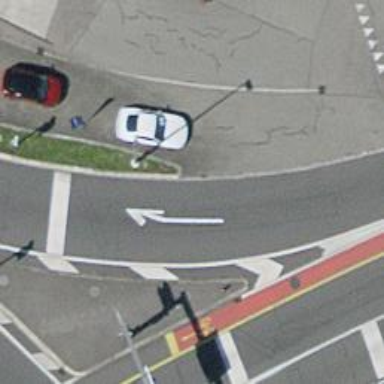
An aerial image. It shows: Road with traffic signals for signaling.